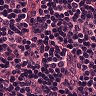
Metastatic tissue present: no